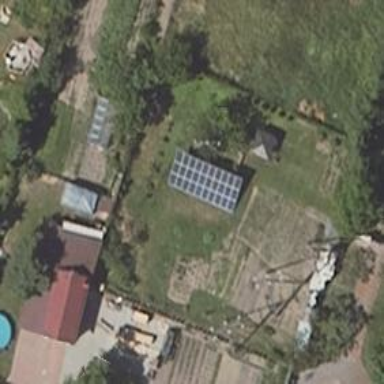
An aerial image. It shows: Solar power generator using photovoltaic method with solar photovoltaic panel types.